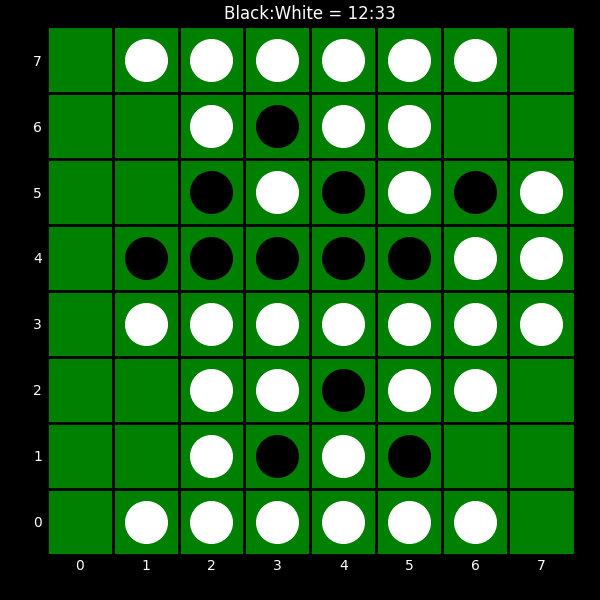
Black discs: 12
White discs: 33